Question: I've created nodes in Neo4j with the following code,
'''
from py2neo import Graph, Node, Relationship
g = Graph(password='neo4j')
tx = g.begin()
node1 = Node('Node', name='Node-1')
node2 = Node('Node', name='Node-2')
node3 = Node('Node', name='Node-3')
node4 = Node('Node', name='Node-4')
node5 = Node('Node', name='Node-5')
node6 = Node('Node', name='Node-6')
node7 = Node('Node', name='Node-7')
tx.create(node1)
tx.create(node2)
tx.create(node3)
tx.create(node4)
tx.create(node5)
tx.create(node6)
tx.create(node7)
rel12 = Relationship(node1, '0.2', node2, weight=0.2)
rel13 = Relationship(node1, '0.2', node3, weight=0.2)
rel14 = Relationship(node1, '0.6', node4, weight=0.6)
rel45 = Relationship(node4, '0.5', node5, weight=0.5)
rel46 = Relationship(node4, '0.3', node6, weight=0.3)
rel47 = Relationship(node4, '0.2', node7, weight=0.2)
tx.create(rel12)
tx.create(rel13)
tx.create(rel14)
tx.create(rel45)
tx.create(rel46)
tx.create(rel47)
tx.commit()
'''
Here is the graph in 'Neo4j' interface,

I want to select a node by name and then, I want to walk to another node randomly. But random selection should be like that,
'''
import random
random.choices(['Node-2', 'Node-3', 'Node-4'], weights=(0.2, 0.2, 0.6))
'''
I can select the node with following code, but I don't know how to walk to the other node randomly.
'''
from py2neo import Graph
from py2neo.matching import NodeMatcher
g = Graph(password='neo4j')
nodes = NodeMatcher(g)
node1 = nodes.match('Node', name='Node-1').first()
'''
If node-1 is the starting point, ways that can be walked,
'''
Node-1 -> Node-2
Node-1 -> Node-3
Node-1 -> Node-4 -> Node-5
Node-1 -> Node-4 -> Node-6
Node-1 -> Node-4 -> Node-7
'''
Any idea? Thanks in advance.
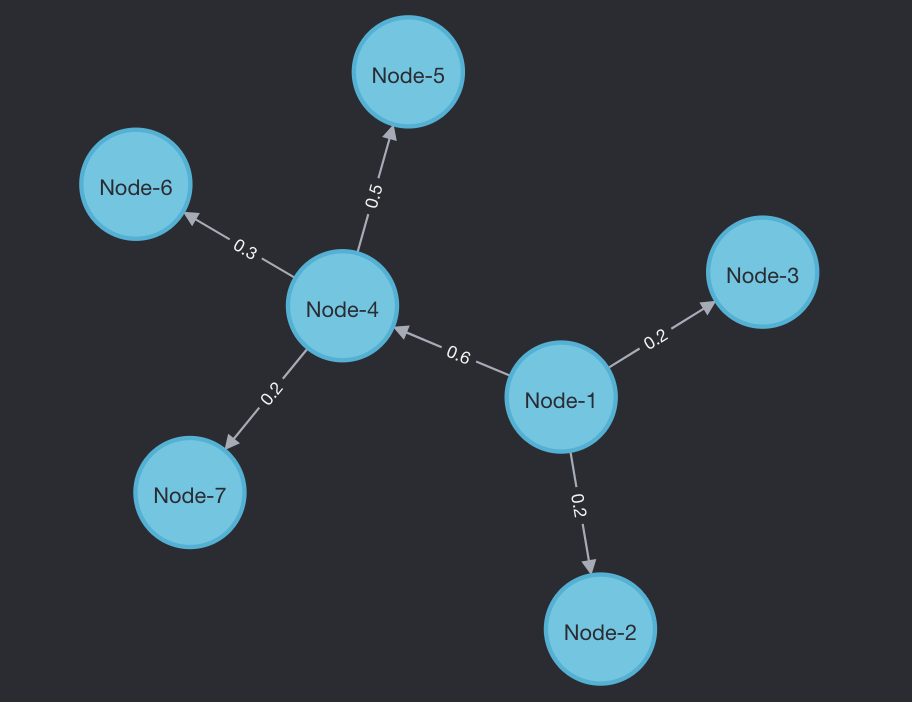
Answer: Py2neo supports making Cypher queries, and <URL> on how to do that.
So, I will provide a commented Cypher query that will hopefully work for you.
But first, a few notes:
- 'TO'- 'Temp''Temp'
The query is as follows:
'''
// Get the (assumed-unique) starting Node 'n'
MATCH (n:Node)
WHERE n.name = 'Node-1'
// Create (if necessary) the unique 'Temp' node, and initialize
// it with the native ID of the starting node and an empty 'pathRels' list
MERGE (temp:Temp)
SET temp = {id: ID(n), pathRels: []}
WITH temp
// apoc.periodic.commit() repeatedly executes the query passed to it
// until it returns 0 or NULL.
// The query passed here iteratively extends the list of relationships
// in 'temp.pathRels'. In each iteration, if the current 'temp.id'
// node has any outgoing 'TO' relationships, the query:
// - appends to 'temp.pathRels' a randomly-selected relationship, taking
// into account the relationship weights (which MUST sum to 1.0),
// - sets 'temp.id' to the ID of the end node of that selected relationship,
// - and returns 1.
// But if the current 'temp.id' node has no outgoing 'TO' relationships, then
// the query returns 0.
CALL apoc.periodic.commit(
"
MATCH (a:Node)
WHERE ID(a) = $temp.id
WITH a, [(a)-[rel:TO]->() | rel] AS rels
LIMIT 1 // apoc.periodic.commit requires a LIMIT clause. 'LIMIT 1' should be harmless here.
CALL apoc.do.when(
SIZE(rels) > 0,
'
WITH temp, a, REDUCE(s={x: rand()}, r IN rels | CASE
WHEN s.x IS NULL THEN s
WHEN s.x < r.weight THEN {x: NULL, pathRel: r}
ELSE {x: s.x - r.weight} END
).pathRel AS pathRel
SET temp.id = ID(ENDNODE(pathRel)), temp.pathRels = temp.pathRels + pathRel
RETURN 1 AS result
',
'
RETURN 0 AS result
',
{temp: $temp, a: a, rels: rels}
) YIELD value
RETURN value.result
",
{temp: temp}
) YIELD batchErrors
// Use the 'temp.pathRels' list to generate the 'weightedRandomPath'
// (or you could just return 'pathRels' as-is).
// Then delete the 'Temp' node, since it is no longer needed.
// Finally, return 'weightedRandomPath', and also the 'batchErrors' returned by
// apoc.periodic.commit() (in case it had any errors).
WITH temp, apoc.path.create(STARTNODE(temp.pathRels[0]), temp.pathRels) AS weightedRandomPath, batchErrors
DELETE temp
RETURN weightedRandomPath, batchErrors
'''